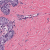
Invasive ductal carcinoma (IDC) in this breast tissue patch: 0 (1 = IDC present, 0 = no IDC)